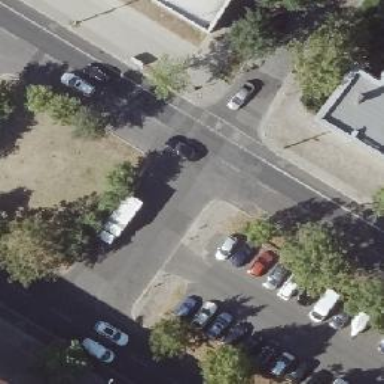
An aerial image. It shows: Residential road with asphalt surface. There is parallel on-street parking on the left lane.